Question: I have the following NancyFX unit test. I use the <URL> assertion library to give the set of extensions methods that start '.Should---'
'''
[Fact]
public void Assessment__Should_return_assessment_state_for_specified_user()
{
const AssessmentState assessmentState = AssessmentState.Passed;
var user = Fake.Mentor();
using (var db = Fake.Db())
{
db.Save(user);
Fake.Assessment(user.Id, db, assessmentState);
db.ClearStaleIndexes();
}
var response = Fake.Browser(user.UserName, user.Password)
.Get("/assessment/state/" + user.Id, with => with.HttpRequest());
//var result = (dynamic)body.DeserializeJson<ExpandoObject>();
var result = (dynamic) JsonConvert.DeserializeObject<ExpandoObject>(response.Body.AsString());
result.ShouldNotBe(null);
((AssessmentState) result.State).ShouldBe(assessmentState);
}
'''
This test calls a 'AssessmentService' uri defined as '/assessment/state/" + user.Id' which returns a simple JSON object definition that has a single property 'State' of type (enum) 'AssessmentState', either 'Passed', 'Failed' or 'NotStarted'.
Here is the service handler so you can see there are no tricks.
'''
Get["/assessment/state/{userid}"] = parameters =>
{
var assessment = AssessmentService.GetByUserId(Db, (string)parameters.userid);
return assessment == null ? HttpStatusCode.NotFound : Response.AsJson(new
{
assessment.State
});
};
'''
And here is an example the JSON this service call returns:
'''
{"State":1}
'''
Everything works fine until I try to Deserialize the JSON returned by the fake Nancy browser. First I tried to use the built in method provided by Nancy's 'BrowserResponse.Body' object:
'''
var result = (dynamic)response.Body.DeserializeJson<ExpandoObject>();
'''
This deserializes to an empty object. Which is no good. However, if we use the Newtonsoft equivalent then everything is fine (almost).
'''
var result = (dynamic) JsonConvert.DeserializeObject<ExpandoObject>(response.Body.AsString());
'''
The JSON deserialization now works and so the following Shouldly assertion passes with flying colours:
'''
((AssessmentState) result.State).ShouldBe(assessmentState);
'''
However, for reasons that I suspect have to do with anonymous types, the following line fails at run-time (it compiles fine).
'''
result.ShouldNotBe(null);
'''

That is quite a lot of information. Let me distil it down to two questions:
1. Why does Nancy's built in JSON deserializer not work given that the Newtonsoft version does?
2. How do I work with the dynamic types generated by the JSON de-serialisation so that the Shouldly extension methods do not cause a run-time exception?
Thanks
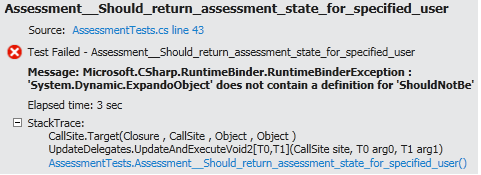
Answer: I can't answer the first question, but WRT Shouldly and dynamic types, Shouldly's 'ShouldNotBe' method is an extension method on 'object'. The DLR doesn't allow you to call extension methods on objects typed as 'dynamic' (hence the runtime binder exception you're seeing)
I'd suggest that if you want to call ShouldNotBe(null) on result, you'd have to cast it to an 'object' first (ie: '((object)result).ShouldNotBe(null)')
-x